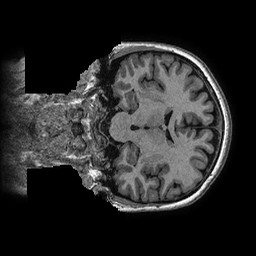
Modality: T1w
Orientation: coronal
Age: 38
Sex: female
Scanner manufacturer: ge
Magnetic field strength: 3 T
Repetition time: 0.006952 s
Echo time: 0.00292 s